Question: I'm trying out this very simple scenario:
1. Process 1 has two tasks (task A -> task B)
2. Process 2 has one "call activity" block (calling Process 1).
So, I started Process 2. And it goes directly to a state where we have 2 executions:
1. The one that directly maps to the instance of Process 2. Let's say: 123
2. The one associated with the "call activity". Let's say: 456
The question is: how to easily find the task where Process 1 is currently at? (it should be Task A).
Well, I can do it with this REST queries:
1. First I query all the executions that belong to Process 2: runtime/executions?processInstanceId=123
Here I get: [{id: 123}, {id: 456, activityId: "calling_subproc"}]
Well, I know that 456 is an execution of sub process, so the next query is:
1. runtime/process-instances?superProcessInstanceId=123&includeProcessVariables=true
Here I get: [{id: 789, activityId: "task 1"}]
But..., I can do that because I know it is a sub-process, I designed the model. But ... otherwise, how will a program (ignorant of that fact) find out about it? There's nothing in the response from query #1 indicates that 456 is a subprocess (meaning I'll have to execute query #2..., rather than runtime/tasks?executionId=456&includeProcessVariables=true, which by-the-way gives me {data: [0], total: 0, start: 0, sort: "id", order: "asc", size: 0})
---- ADDITIONAL COMMENT : -----
I think the REST service runtime/executions should support "superExecutionId" parameter (e.g.: runtime/executions?superExecutionId=87519)... such that given the execution id (in the calling process), we can directly navigate to the spawned sub-process (the database structure supports that already):

Thanks in advance,
Raka
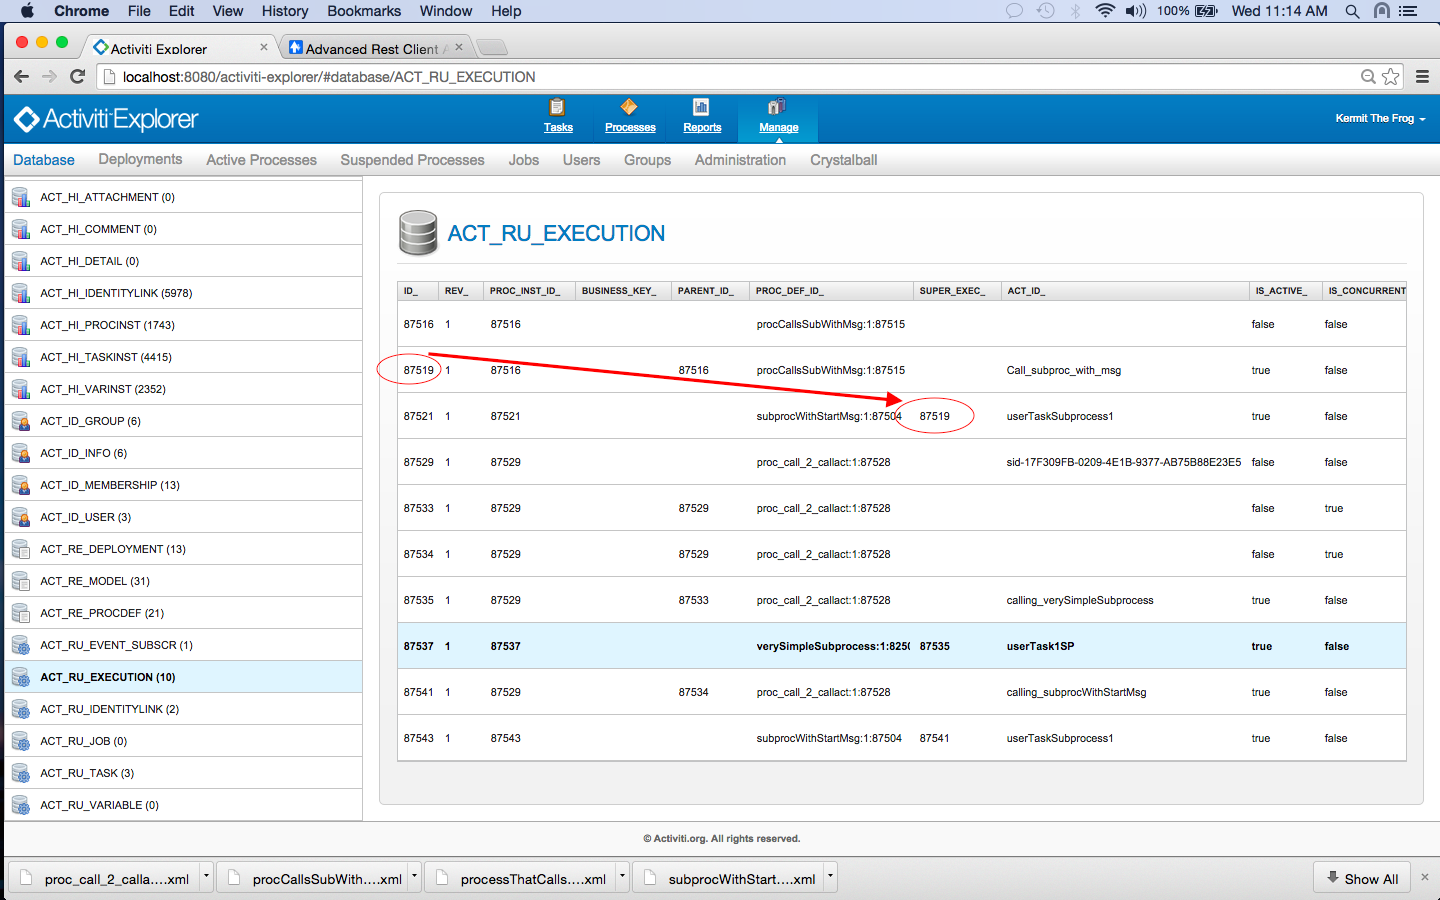
Answer: This was a problem in a project I just finished. The solution/workaround was very much as listed in the above comment, we created a process variable to represent the "top level" process instance ID.
In order to make sure we didnt have to manually set this up for all called processes (i.e. didnt have to explicitly model the variable passing), we added a parse handler to add a start listener to automatically populate the variable when a called process is initiated.
Worked like a charm.